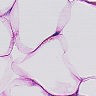
Metastatic tissue present: no